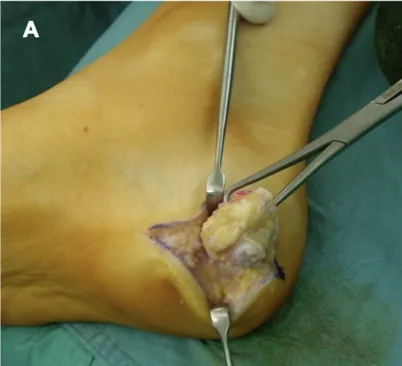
(A) Intraoperative image of the excision of the mass.
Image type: medical_photograph (other_medical_photograph)